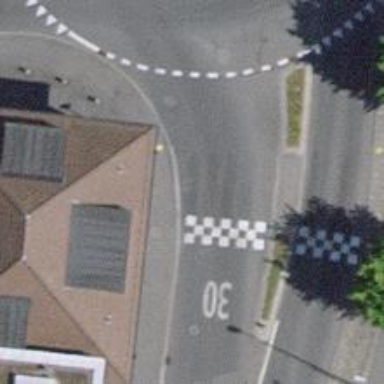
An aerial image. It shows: Kerb serving as barrier.